Question: Ideally I would like to have divs aligned in a more intuitive way, see the fiddle: <URL>

I'm thinking about "get computed style" to compute heights and then change order of columns but I think it's overkill. Is there any simple strategy to make this CSS layout more aligned?
Thanks
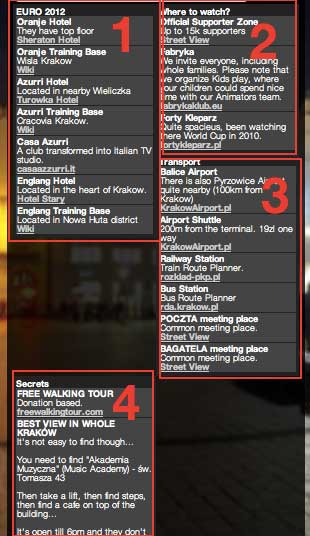
Answer: Take a look at the jQuery <URL>. It does exactly what you're looking for.